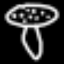
Label: mushroom